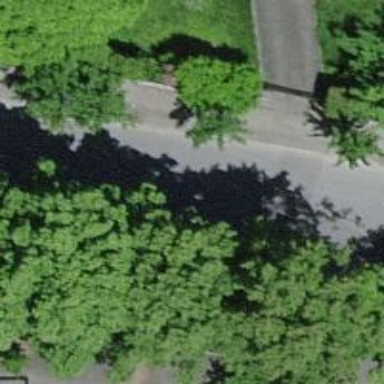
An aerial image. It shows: Broadleaved tree found on street.